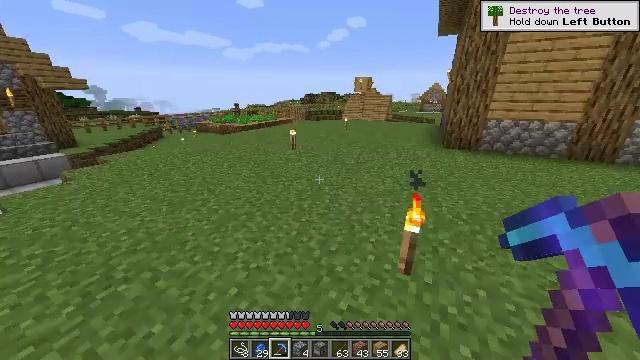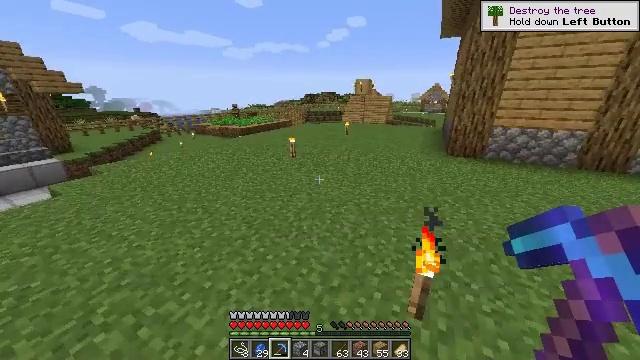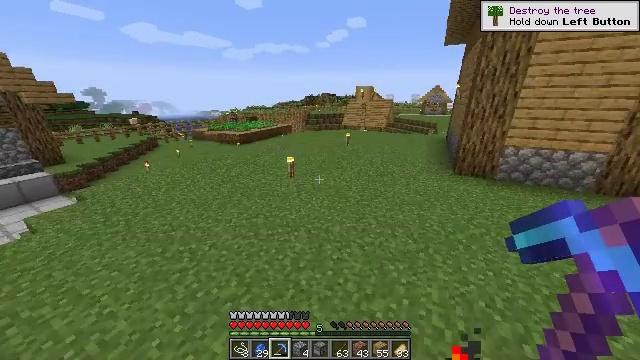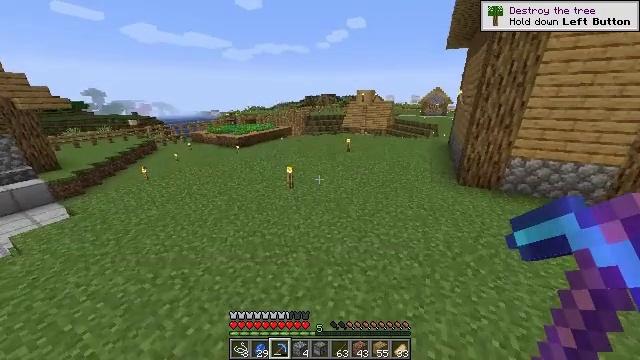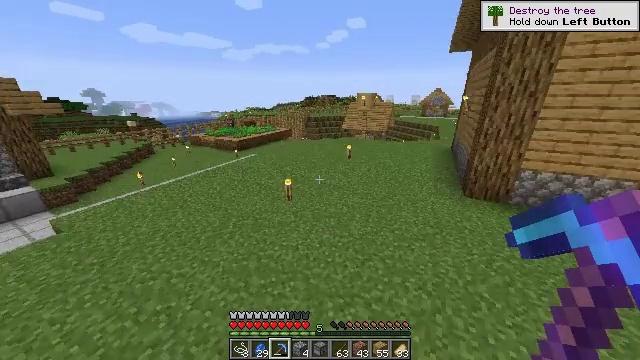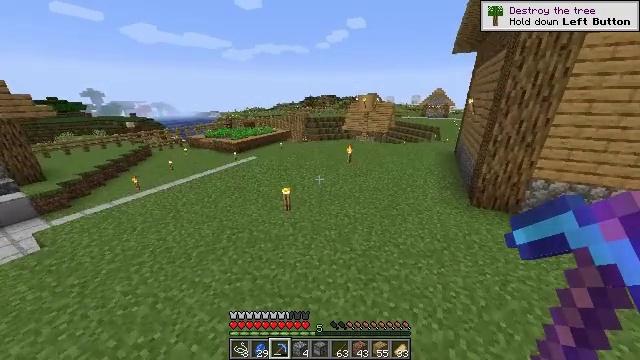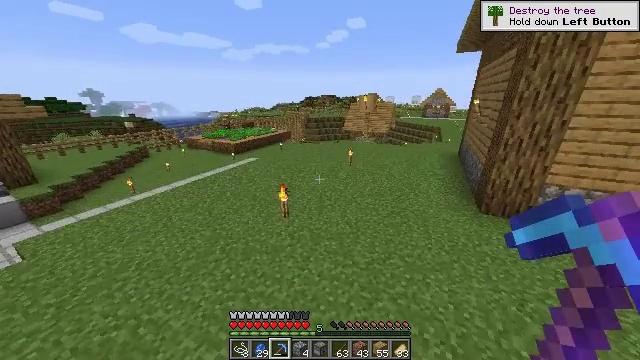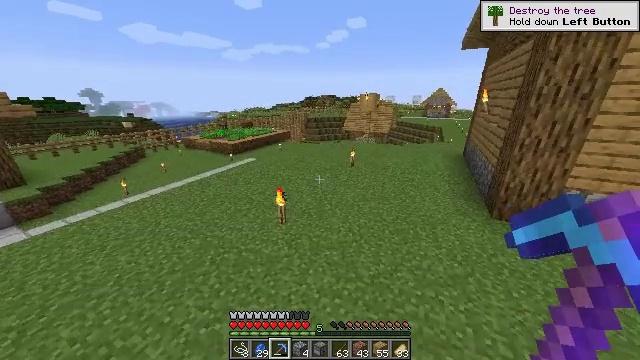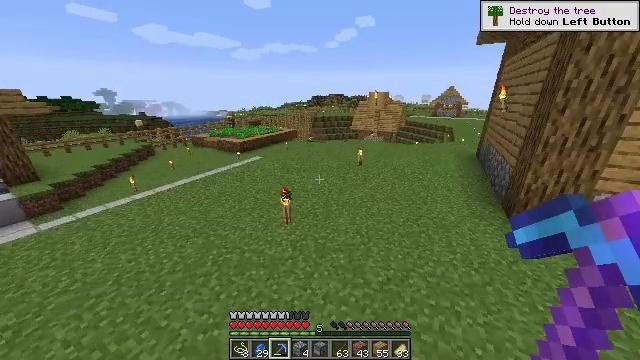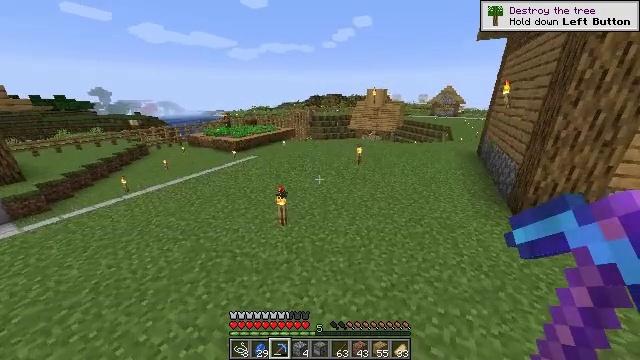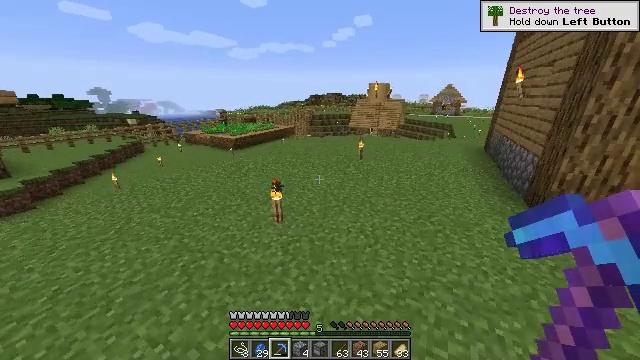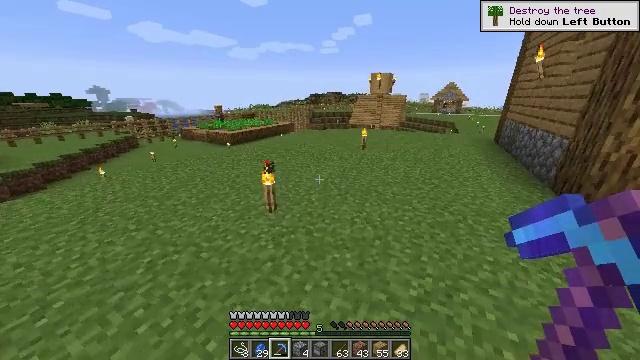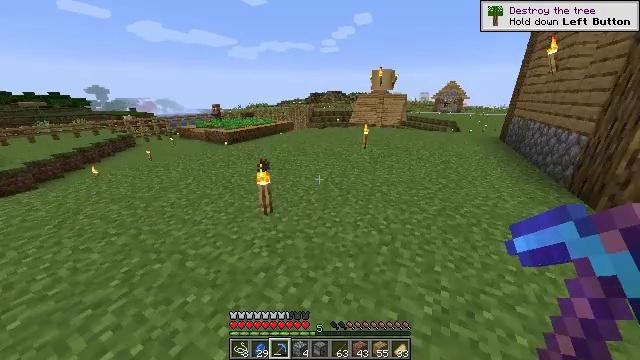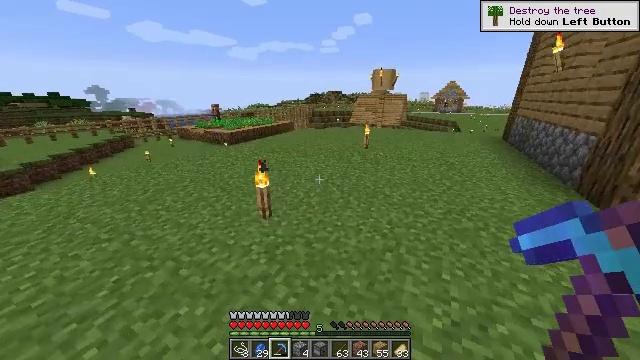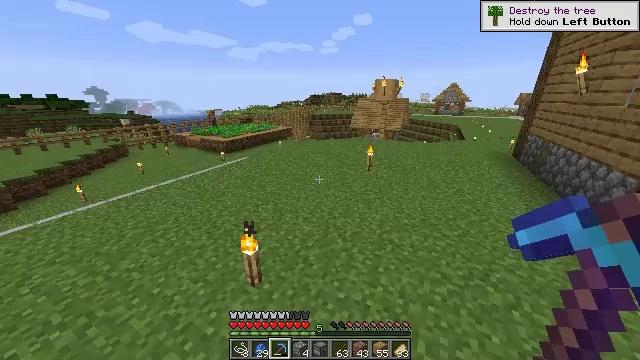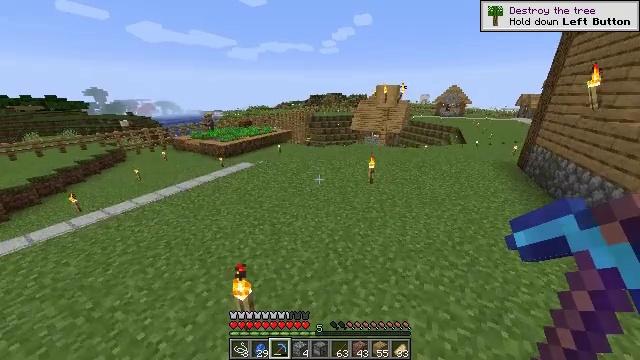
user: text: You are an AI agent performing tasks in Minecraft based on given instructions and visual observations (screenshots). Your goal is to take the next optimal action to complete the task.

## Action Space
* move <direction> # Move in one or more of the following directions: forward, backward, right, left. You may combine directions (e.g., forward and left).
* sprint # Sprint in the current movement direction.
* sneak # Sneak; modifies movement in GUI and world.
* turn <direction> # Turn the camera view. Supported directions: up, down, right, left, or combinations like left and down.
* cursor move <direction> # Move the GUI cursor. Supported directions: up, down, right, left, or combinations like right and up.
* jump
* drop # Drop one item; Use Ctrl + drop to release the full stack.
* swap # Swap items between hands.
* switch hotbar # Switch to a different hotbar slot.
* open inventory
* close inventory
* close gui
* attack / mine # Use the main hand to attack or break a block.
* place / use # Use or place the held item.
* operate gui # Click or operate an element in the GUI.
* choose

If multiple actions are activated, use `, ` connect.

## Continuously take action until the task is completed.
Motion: motion action
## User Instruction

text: Harvest carrots from the farmland.
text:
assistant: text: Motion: move forward, sprint, jump
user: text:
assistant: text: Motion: move forward, sprint, jump
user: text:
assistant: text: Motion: move forward, sprint, jump
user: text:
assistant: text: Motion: move forward, sprint, jump
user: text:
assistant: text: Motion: move forward, jump
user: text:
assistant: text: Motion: move forward, jump
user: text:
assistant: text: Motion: move forward, jump
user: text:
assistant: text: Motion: move forward, turn left, jump
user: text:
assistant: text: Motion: move forward, jump
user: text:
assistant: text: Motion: move forward, jump
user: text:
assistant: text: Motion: move forward, sprint, jump
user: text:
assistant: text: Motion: move forward, sprint, jump
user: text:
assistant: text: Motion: move forward, sprint, jump
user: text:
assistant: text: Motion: move forward, sprint, jump
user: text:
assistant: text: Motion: move forward, sprint, jump
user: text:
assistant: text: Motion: move forward, jump
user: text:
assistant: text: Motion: move forward, jump
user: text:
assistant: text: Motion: move forward, jump
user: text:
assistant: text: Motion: move forward, jump
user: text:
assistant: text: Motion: move forward, jump
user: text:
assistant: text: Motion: move forward, jump
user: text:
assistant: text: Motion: move forward, turn left, jump
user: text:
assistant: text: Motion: move forward, turn left and up, jump
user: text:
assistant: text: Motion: move forward, sprint, turn left, jump
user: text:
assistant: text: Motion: move forward, sprint, turn left and down, jump
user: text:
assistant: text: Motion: move forward, sprint, turn left, jump
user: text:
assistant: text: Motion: move forward, sprint, turn left, jump
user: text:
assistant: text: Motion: move forward, jump
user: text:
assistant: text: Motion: move forward, jump
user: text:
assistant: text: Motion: move forward, jump